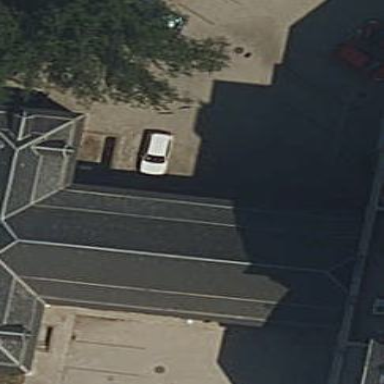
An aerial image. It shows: Building with gabled roof made of slate.